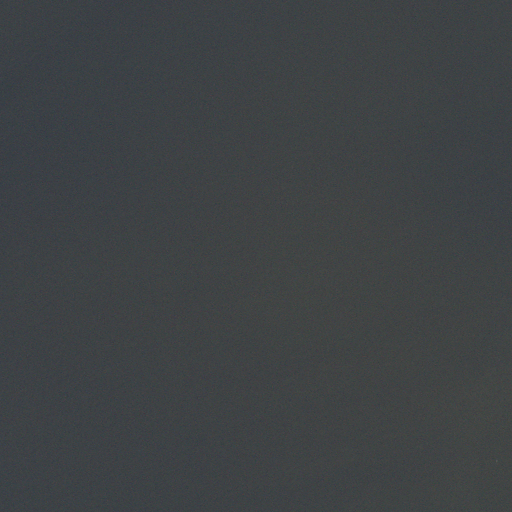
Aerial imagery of cape in North Carolina named Chambers Point containing only open water